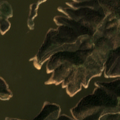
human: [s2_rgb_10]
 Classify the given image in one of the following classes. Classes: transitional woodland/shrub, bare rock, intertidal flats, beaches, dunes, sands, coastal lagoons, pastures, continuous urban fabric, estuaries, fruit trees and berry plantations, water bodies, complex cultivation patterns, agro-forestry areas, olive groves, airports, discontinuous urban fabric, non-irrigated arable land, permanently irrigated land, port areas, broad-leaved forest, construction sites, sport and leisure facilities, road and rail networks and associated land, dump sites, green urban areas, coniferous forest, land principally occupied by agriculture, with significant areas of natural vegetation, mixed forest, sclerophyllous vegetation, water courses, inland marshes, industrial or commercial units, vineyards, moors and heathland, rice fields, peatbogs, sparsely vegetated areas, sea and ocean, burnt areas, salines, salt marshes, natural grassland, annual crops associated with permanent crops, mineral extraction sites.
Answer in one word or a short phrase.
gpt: broad-leaved forest, water bodies